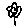
Label: flower